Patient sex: M
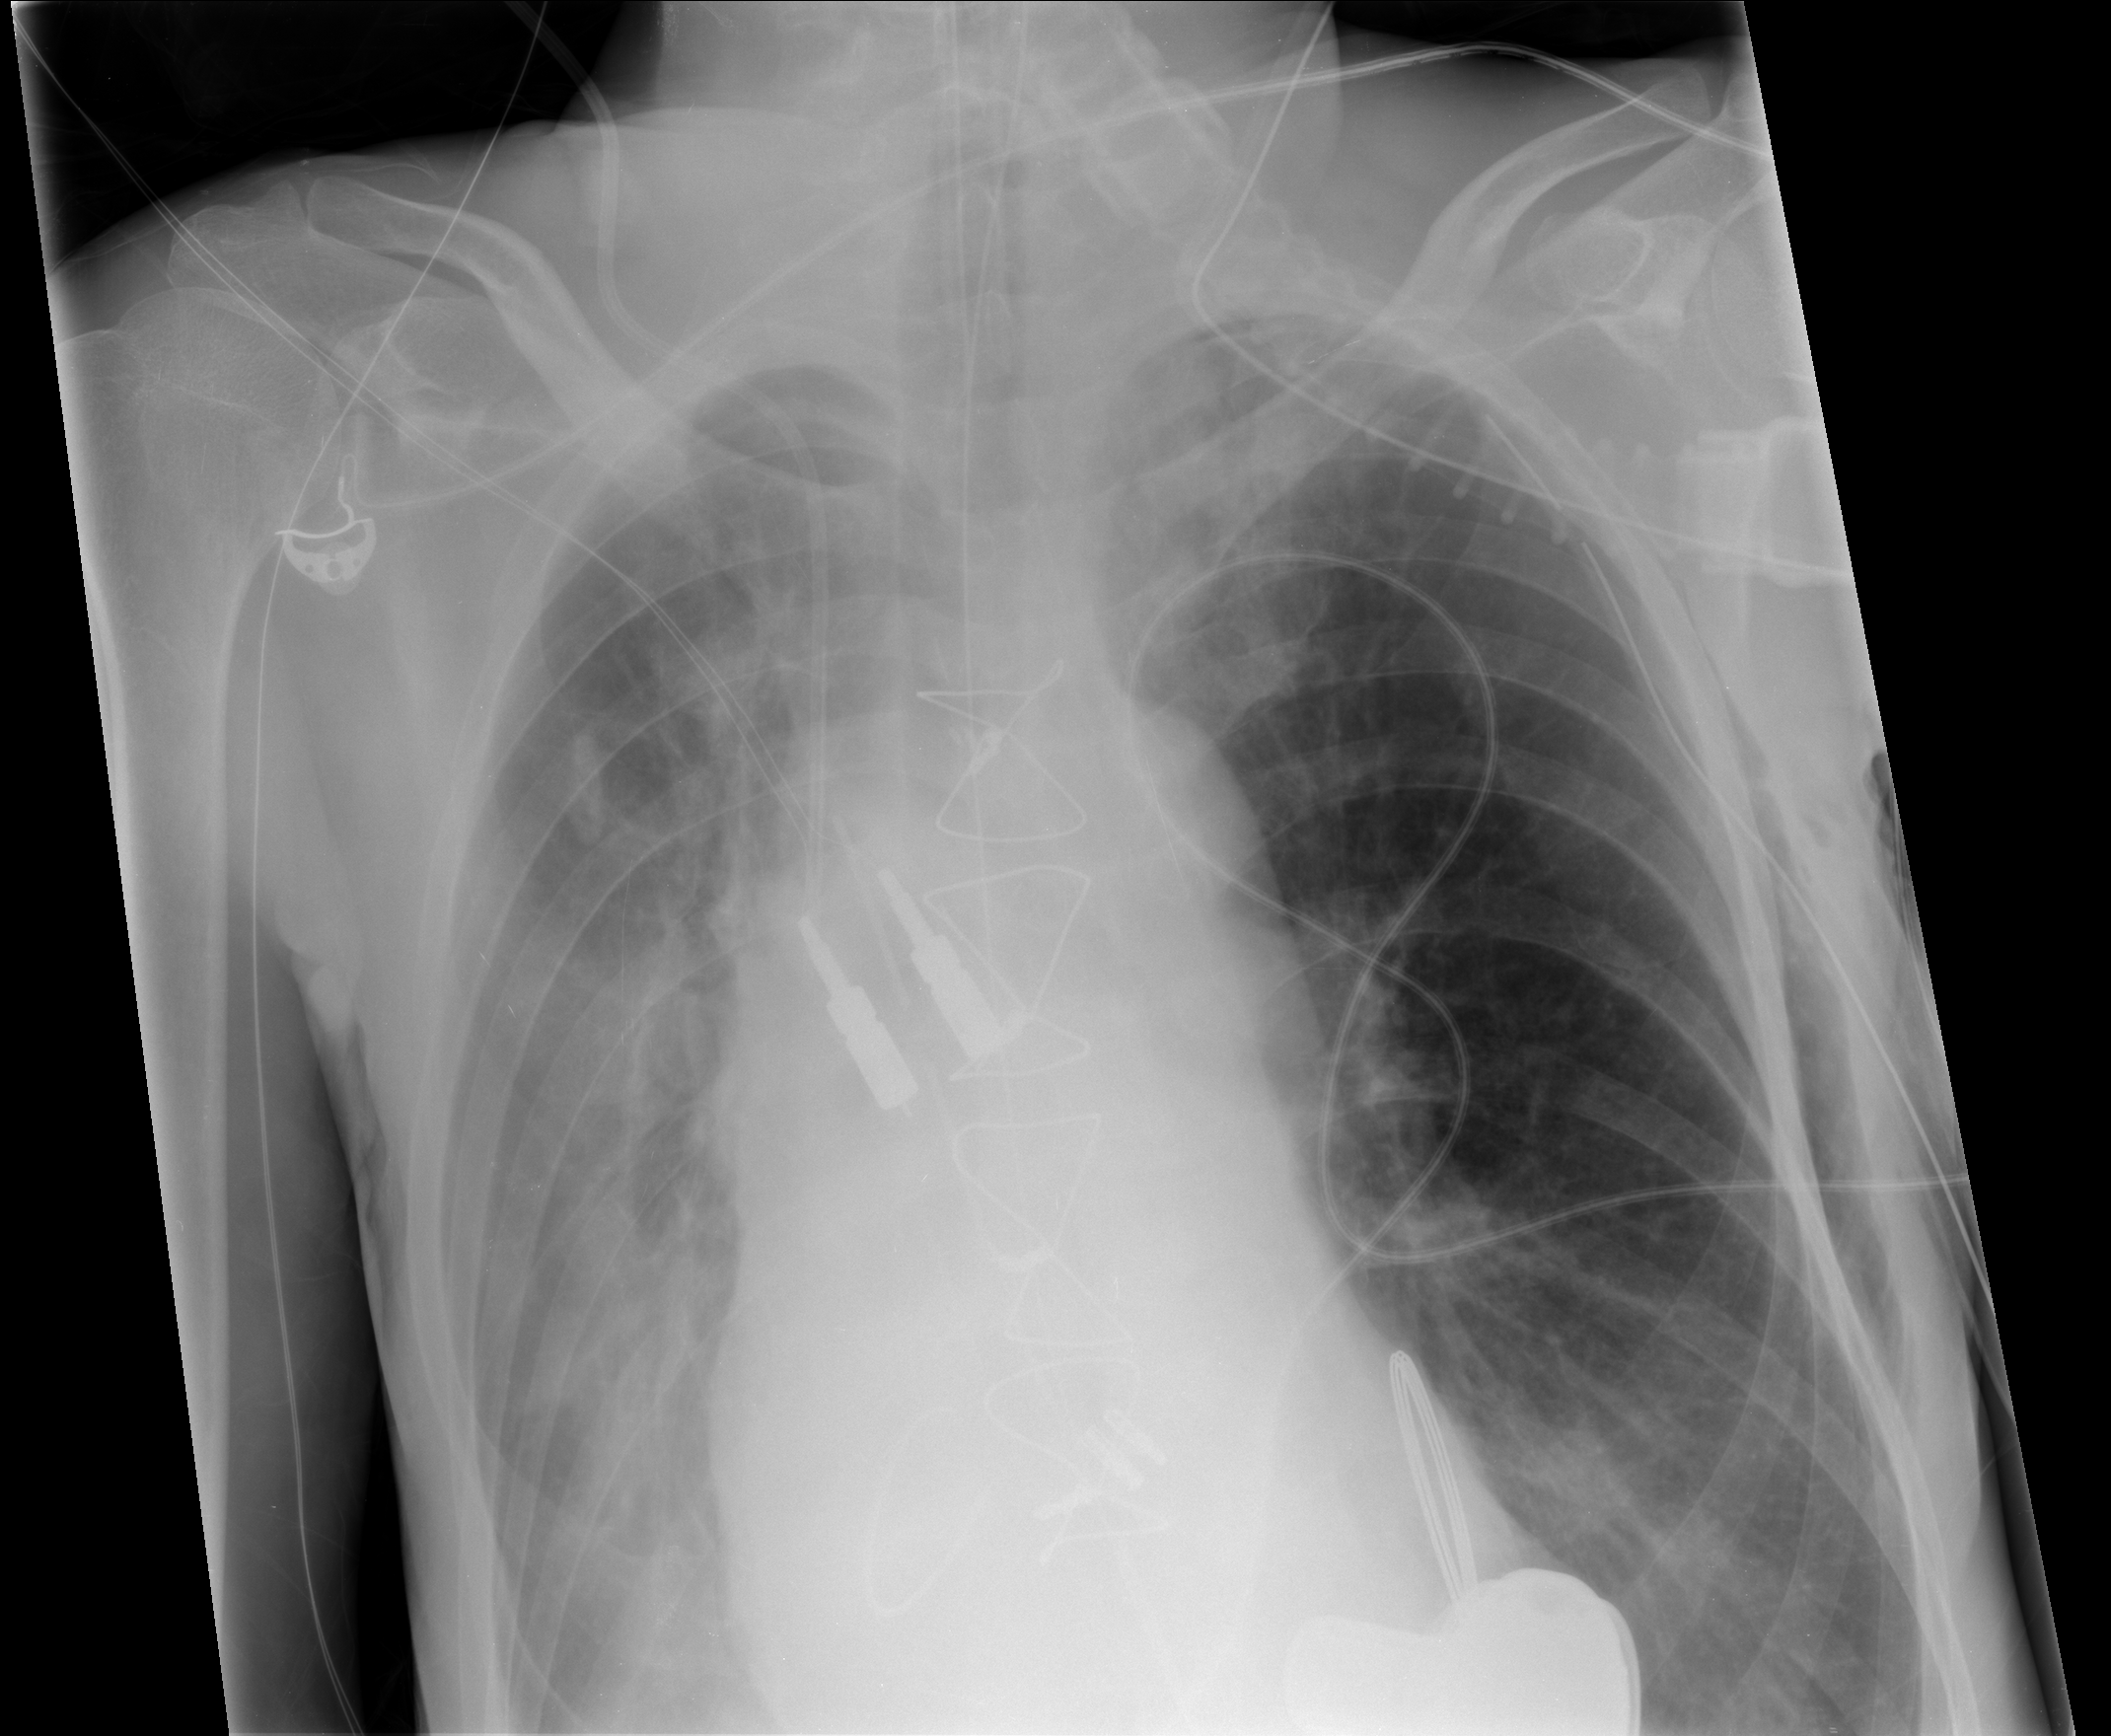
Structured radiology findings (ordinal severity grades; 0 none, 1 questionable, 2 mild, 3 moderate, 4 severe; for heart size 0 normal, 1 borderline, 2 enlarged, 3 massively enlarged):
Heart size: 2
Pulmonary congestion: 2
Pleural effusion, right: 2
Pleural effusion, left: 0
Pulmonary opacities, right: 2
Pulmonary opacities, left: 1
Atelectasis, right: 3
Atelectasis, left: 2